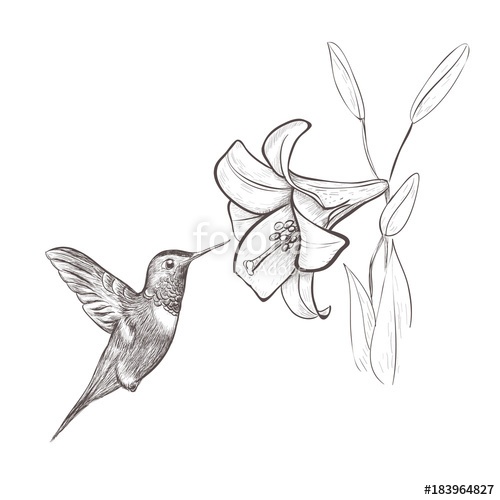
Label: hummingbird